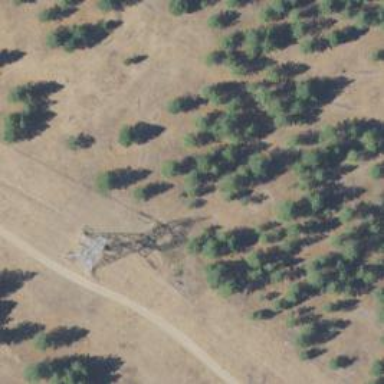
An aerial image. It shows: Woodland with evergreen needle-leaved trees.